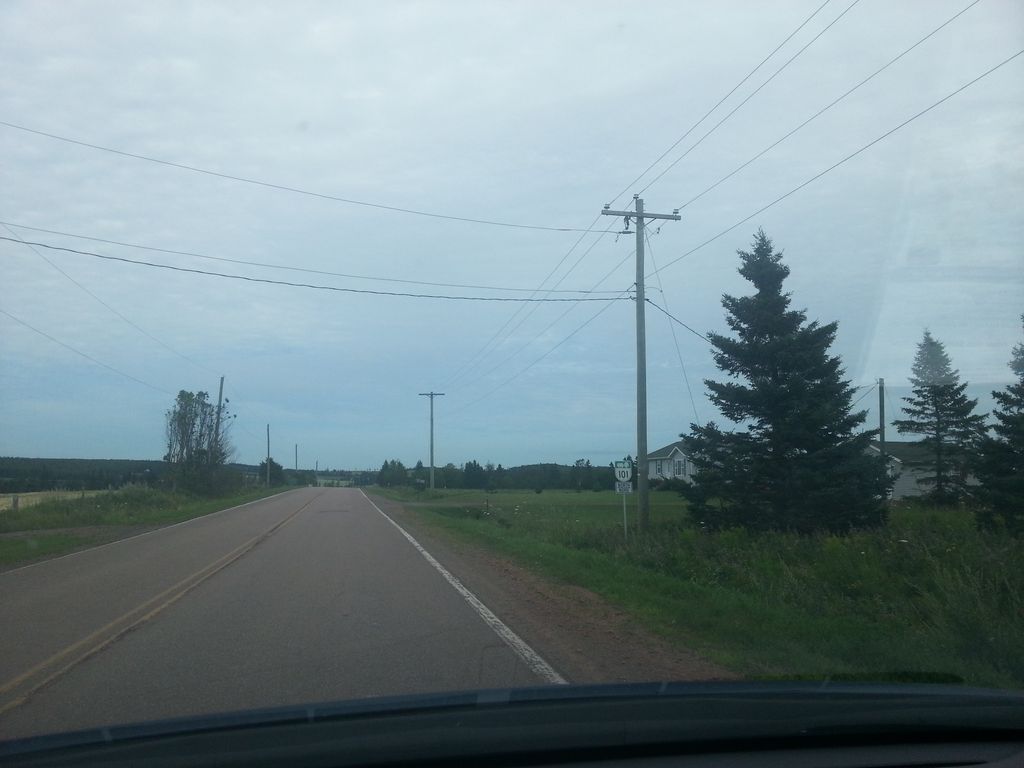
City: charlottetown